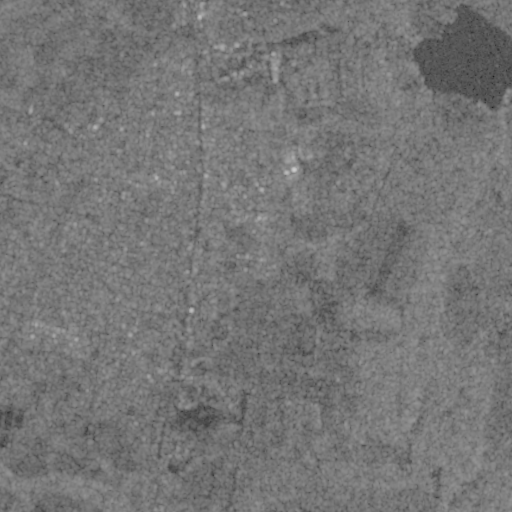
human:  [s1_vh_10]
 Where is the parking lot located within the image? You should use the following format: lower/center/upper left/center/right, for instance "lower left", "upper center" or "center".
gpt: The parking lot is located in the center left of the image.
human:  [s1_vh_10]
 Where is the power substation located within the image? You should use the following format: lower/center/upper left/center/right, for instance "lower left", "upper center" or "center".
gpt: The power substation is located in the lower center of the image.
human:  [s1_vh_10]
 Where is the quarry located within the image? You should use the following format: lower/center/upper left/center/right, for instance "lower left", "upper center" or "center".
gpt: The quarry is located in the lower center of the image.
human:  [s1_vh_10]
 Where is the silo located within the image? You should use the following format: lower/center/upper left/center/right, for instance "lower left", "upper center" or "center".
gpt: The silo is located in the upper center of the image.
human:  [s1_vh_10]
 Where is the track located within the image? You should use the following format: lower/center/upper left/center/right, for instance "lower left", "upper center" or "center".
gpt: The track is located in the center of the image.
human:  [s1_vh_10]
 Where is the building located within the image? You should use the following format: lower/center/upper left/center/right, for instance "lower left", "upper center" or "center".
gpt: There is no building in the image.

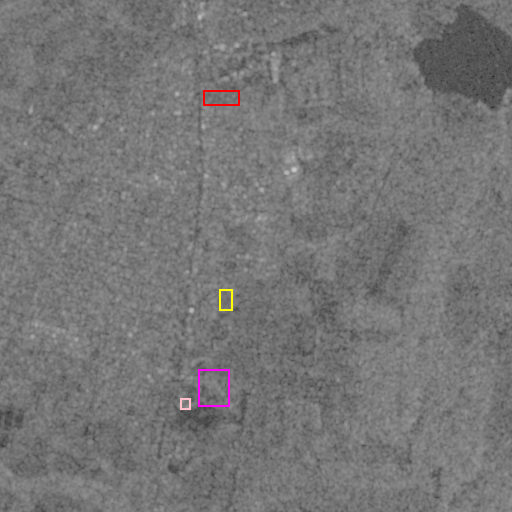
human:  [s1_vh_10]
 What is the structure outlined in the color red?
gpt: The structure outlined in red is a park.
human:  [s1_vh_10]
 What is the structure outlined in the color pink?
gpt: The structure outlined in pink is a power substation.
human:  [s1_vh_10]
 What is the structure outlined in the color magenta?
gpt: The structure outlined in magenta is a quarry.
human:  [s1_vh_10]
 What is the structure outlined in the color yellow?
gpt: The structure outlined in yellow is a track.
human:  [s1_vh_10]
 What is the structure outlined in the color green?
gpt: There is no green outline.